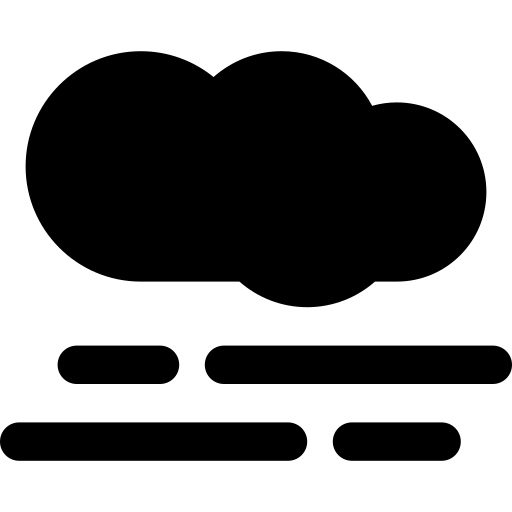
Tags: icon, FontAwesome, fa-icon, solid, smog